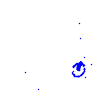
Particle: electron